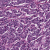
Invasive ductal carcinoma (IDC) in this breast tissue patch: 1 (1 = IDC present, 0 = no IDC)